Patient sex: F
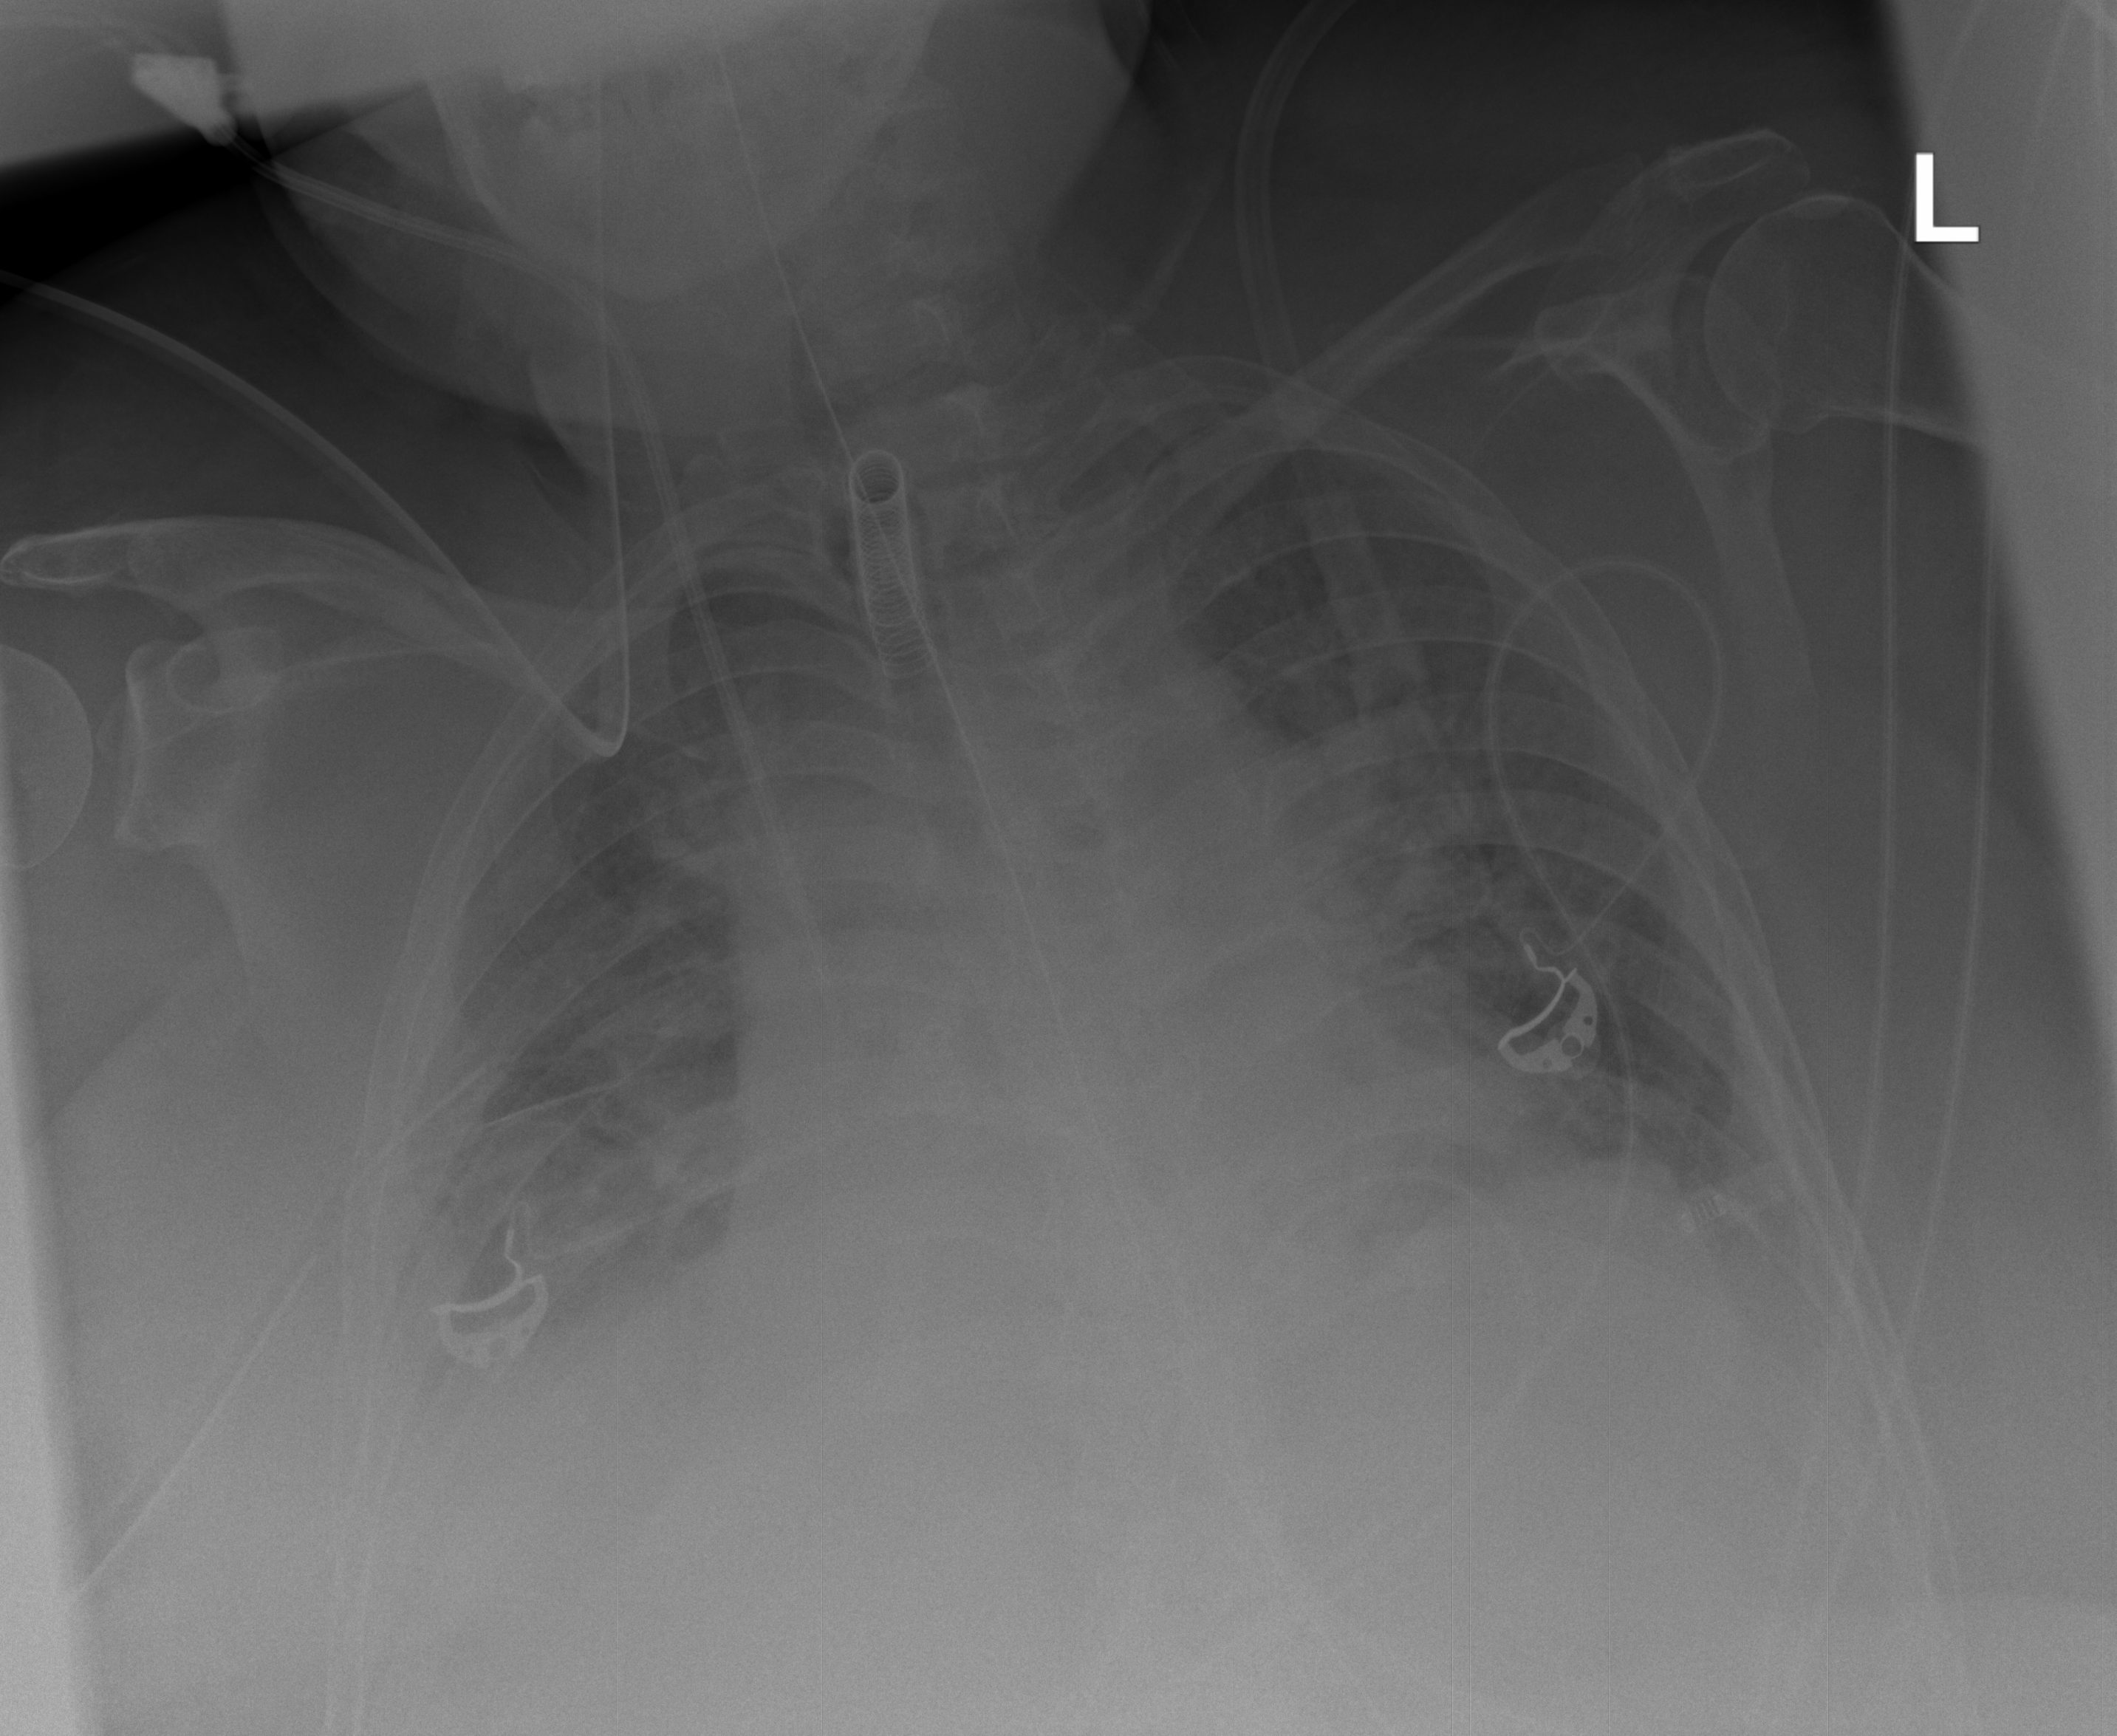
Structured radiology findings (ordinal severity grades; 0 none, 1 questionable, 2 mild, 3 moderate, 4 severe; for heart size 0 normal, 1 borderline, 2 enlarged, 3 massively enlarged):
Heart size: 2
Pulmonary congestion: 2
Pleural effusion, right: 2
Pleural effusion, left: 2
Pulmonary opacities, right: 2
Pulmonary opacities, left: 2
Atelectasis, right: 2
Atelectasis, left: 2